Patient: sex M, age 51
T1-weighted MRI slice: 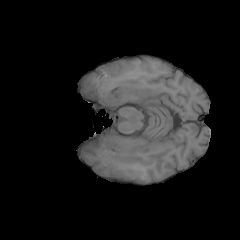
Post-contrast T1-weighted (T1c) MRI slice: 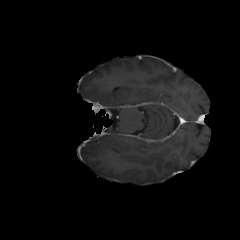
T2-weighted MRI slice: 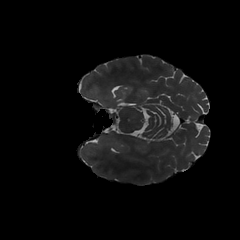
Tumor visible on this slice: no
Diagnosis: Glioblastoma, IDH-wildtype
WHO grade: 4